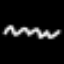
Label: squiggle